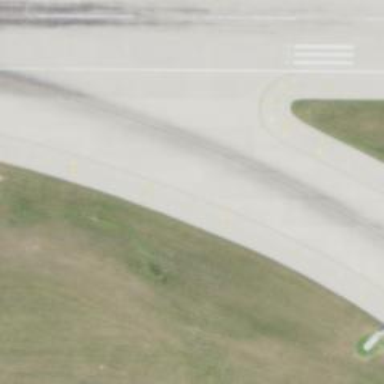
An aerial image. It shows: View of taxiway at the airport.